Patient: sex F, age 62
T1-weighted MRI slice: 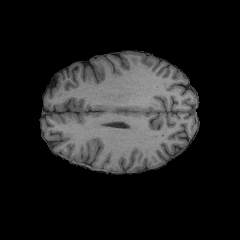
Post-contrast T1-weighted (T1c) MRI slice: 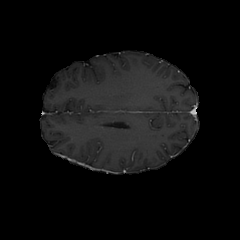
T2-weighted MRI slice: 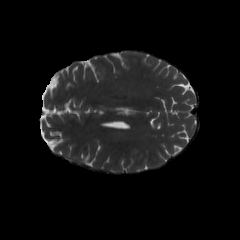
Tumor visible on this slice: no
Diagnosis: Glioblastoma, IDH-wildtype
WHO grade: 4